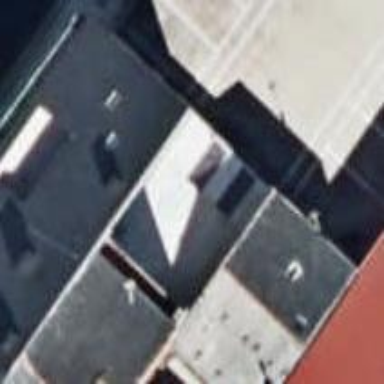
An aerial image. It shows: Warehouse building.